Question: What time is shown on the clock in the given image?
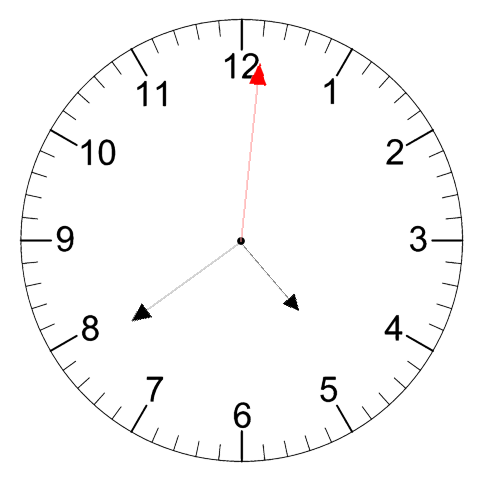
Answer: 04:39:01